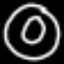
Label: donut